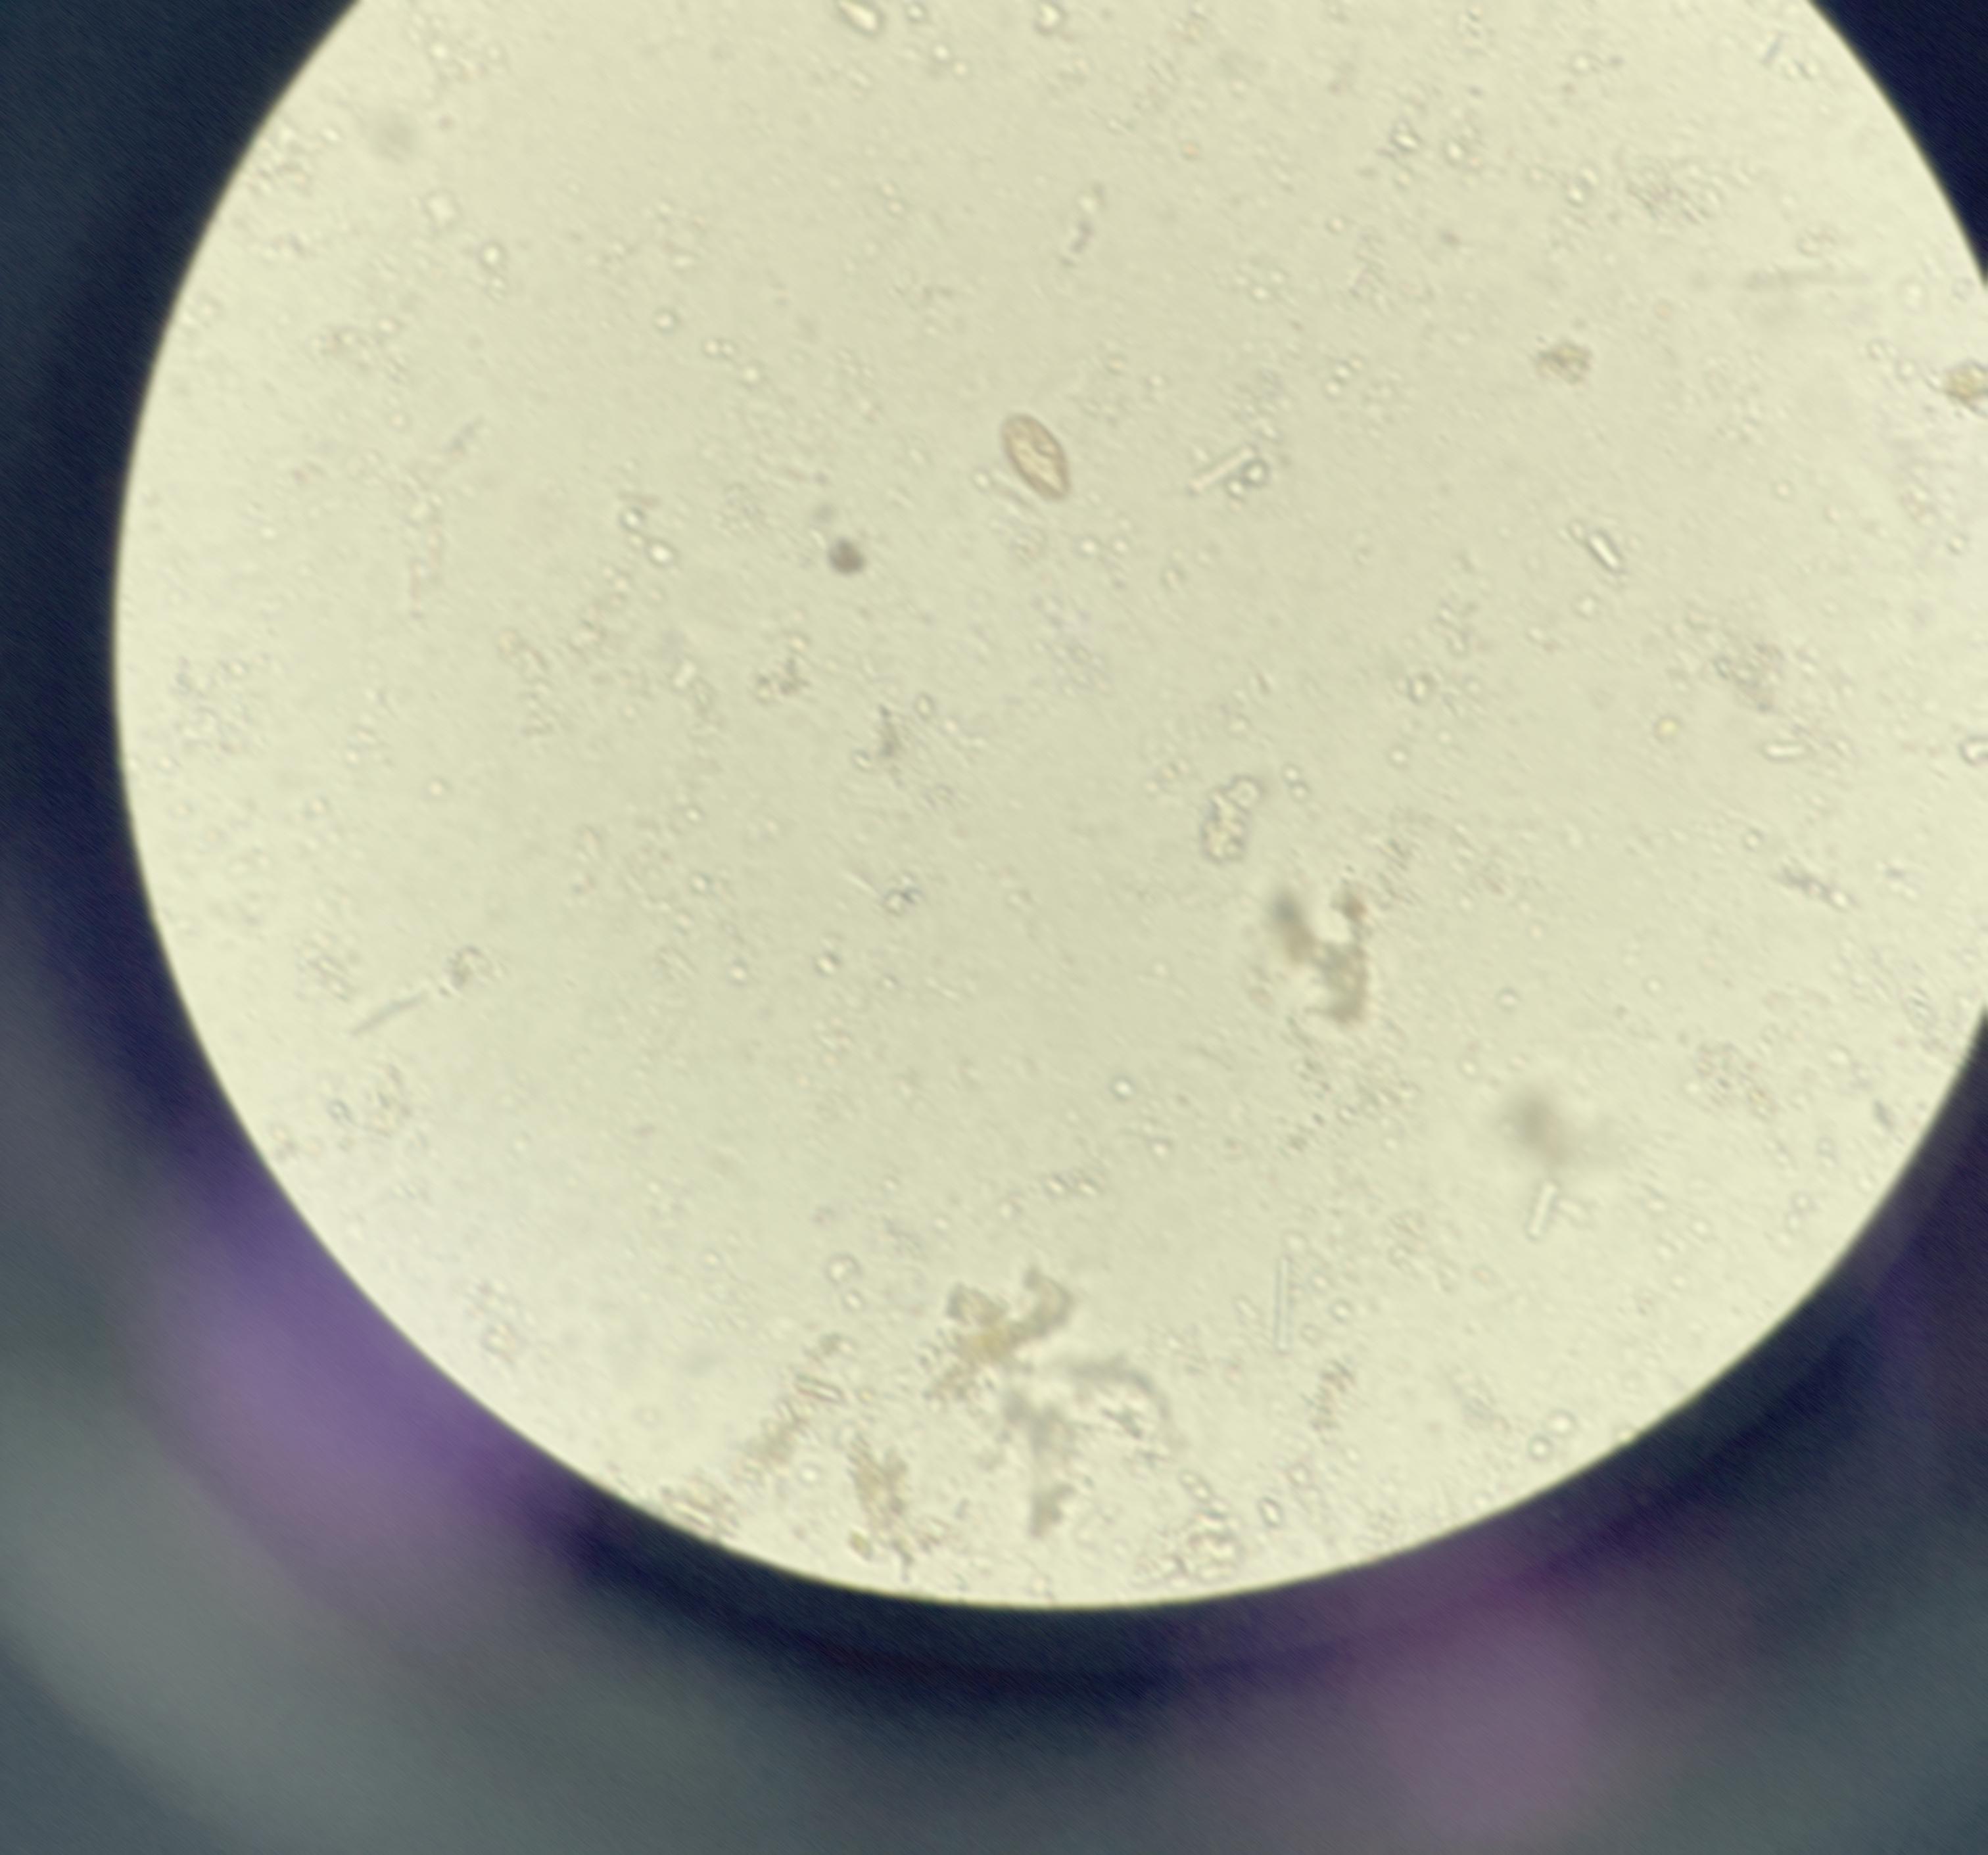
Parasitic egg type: Opisthorchis viverrine